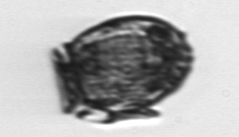
Label: Dinophysis_acuminata